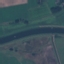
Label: River